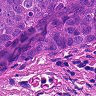
Metastatic tissue present: yes